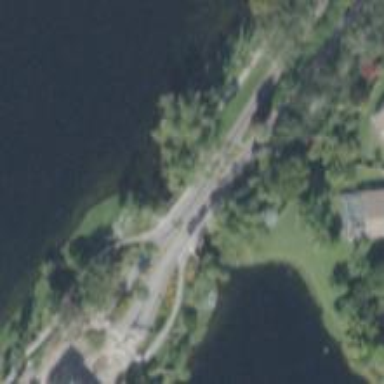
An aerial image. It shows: Footway bridge.